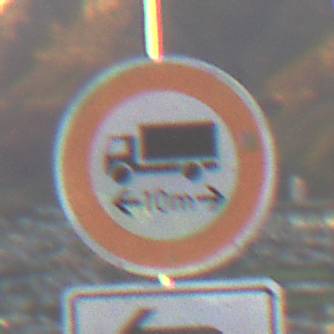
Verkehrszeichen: TatsaechlicheLaenge
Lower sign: RichtungsangabeDurchPfeile2
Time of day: SunriseSunset
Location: Outdoor (RoadRail)
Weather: PartlyCloudy
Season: NotSpecified
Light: Natural